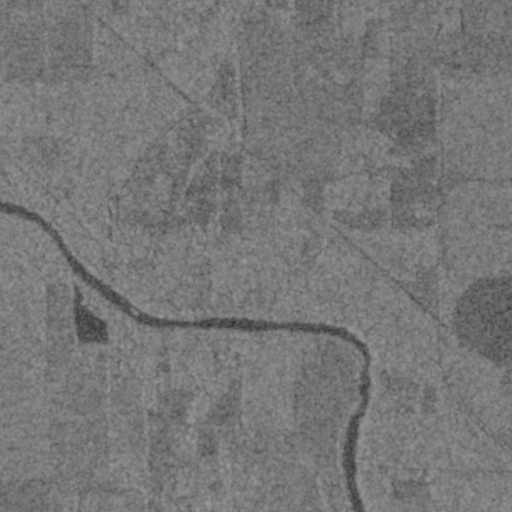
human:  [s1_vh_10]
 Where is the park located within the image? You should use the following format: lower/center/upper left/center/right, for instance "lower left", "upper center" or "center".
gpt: The park is located in the center of the image.
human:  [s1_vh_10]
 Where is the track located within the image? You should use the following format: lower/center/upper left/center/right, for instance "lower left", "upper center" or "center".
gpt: There is no track in the image.

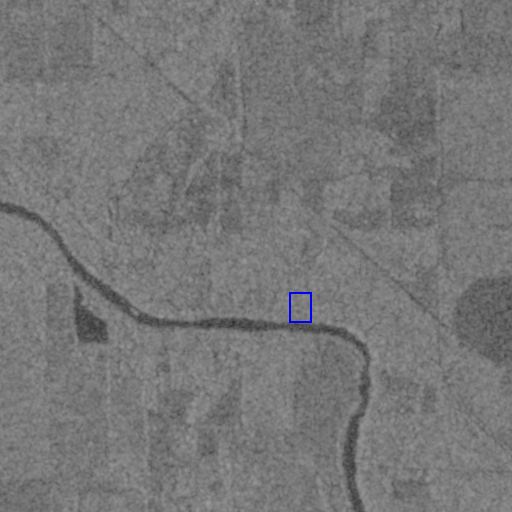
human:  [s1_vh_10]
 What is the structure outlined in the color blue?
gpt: The structure outlined in blue is a park.
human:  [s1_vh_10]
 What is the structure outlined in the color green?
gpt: There is no green outline.